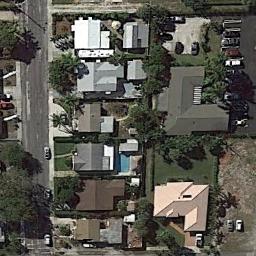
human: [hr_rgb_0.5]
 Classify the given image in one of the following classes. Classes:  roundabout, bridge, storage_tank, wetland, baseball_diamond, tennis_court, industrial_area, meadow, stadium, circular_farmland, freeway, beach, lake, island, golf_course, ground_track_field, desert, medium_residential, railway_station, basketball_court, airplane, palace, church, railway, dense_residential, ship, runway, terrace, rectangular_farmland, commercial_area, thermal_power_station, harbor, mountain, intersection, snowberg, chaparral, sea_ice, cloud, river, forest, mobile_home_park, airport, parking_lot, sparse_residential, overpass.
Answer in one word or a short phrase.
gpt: dense_residential